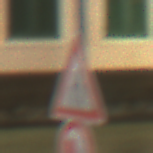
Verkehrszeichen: VerengteFahrbahn
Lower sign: UeberholverbotKraftfahrzeuge
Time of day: Night
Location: Outdoor (Urban)
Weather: PartlyCloudy
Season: NotSpecified
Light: Artificial